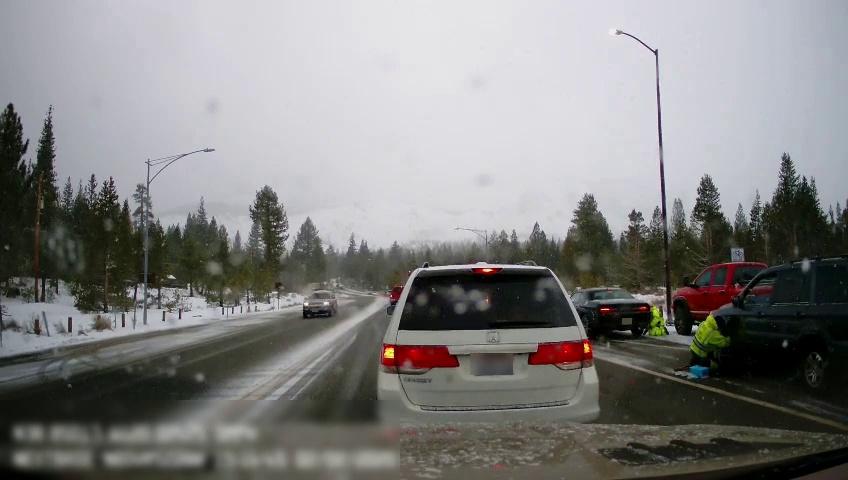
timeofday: Day
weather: Snowy
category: Drivable Space
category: Vehicles | Van
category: Vehicles | SUV
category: Vehicles | Truck
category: Pedestrians
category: Pedestrians
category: Vehicles | Car
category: Vehicles | Truck
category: Vehicles | SUV
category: Lanes | Current Lane
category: Lanes | Alternate Lane
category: Lanes | Alternate Lane
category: Lanes | Alternate Lane
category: Traffic | Signs